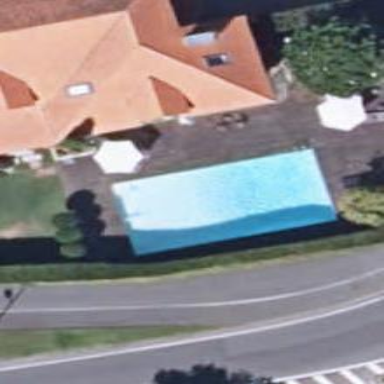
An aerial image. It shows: Swimming pool located in leisure land.